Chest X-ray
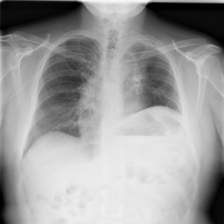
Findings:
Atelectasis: negative
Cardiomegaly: negative
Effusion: negative
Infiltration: negative
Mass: negative
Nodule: negative
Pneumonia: negative
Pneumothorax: negative
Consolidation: negative
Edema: negative
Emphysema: negative
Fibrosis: negative
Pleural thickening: negative
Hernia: negative